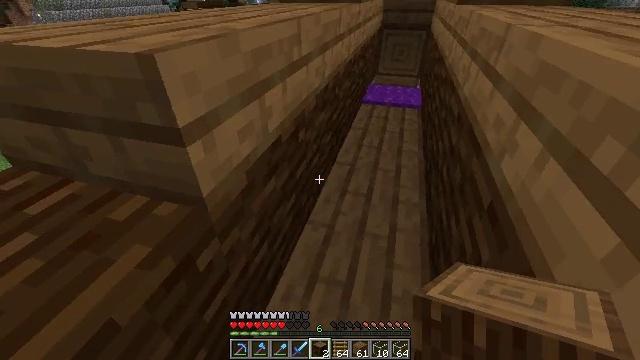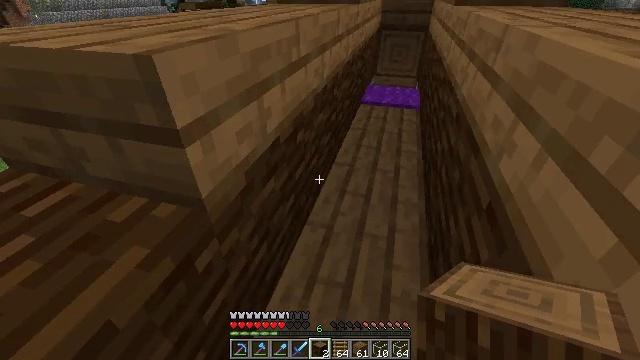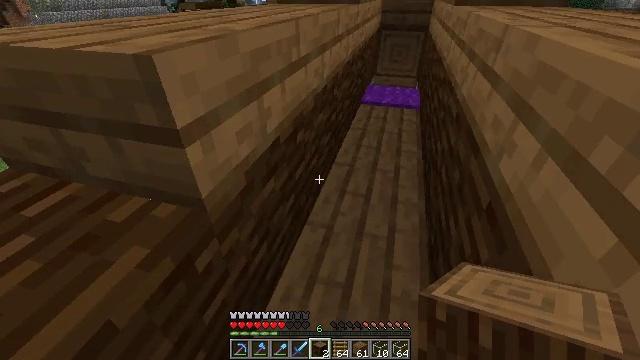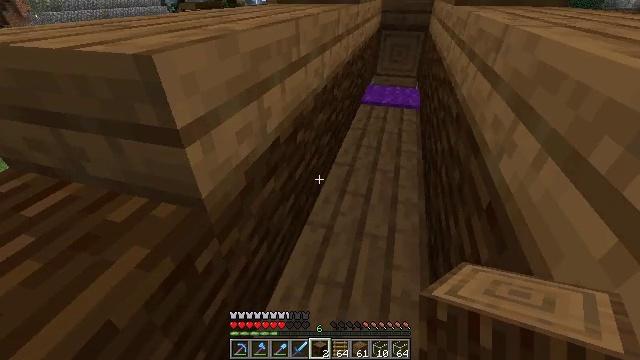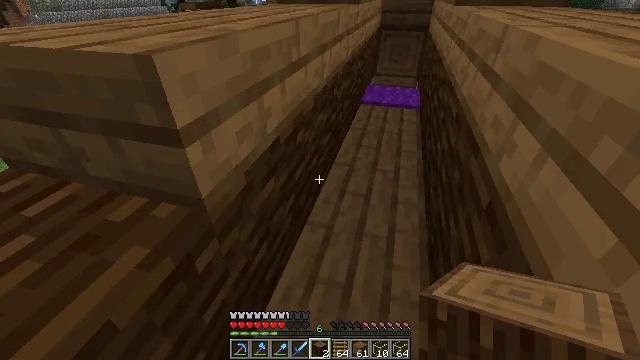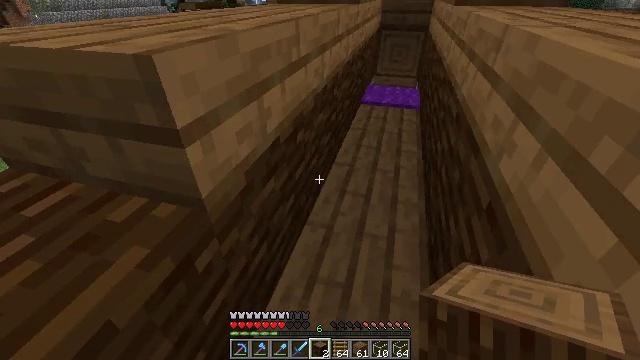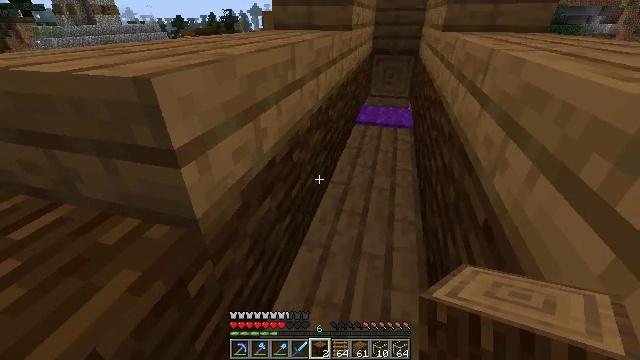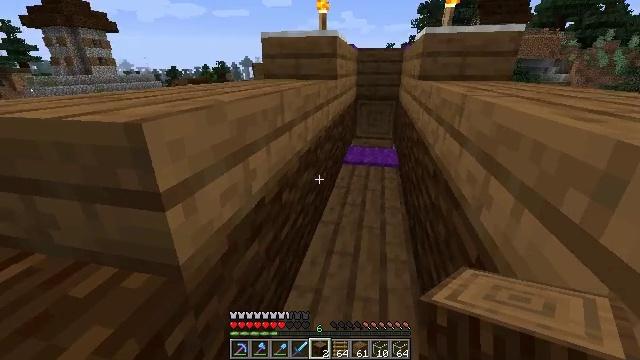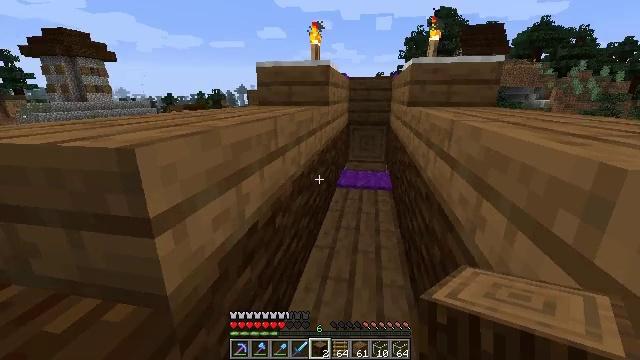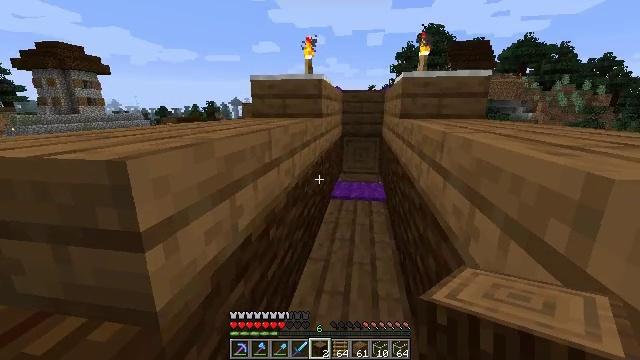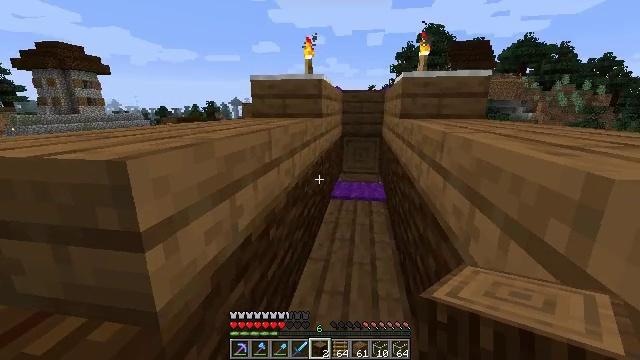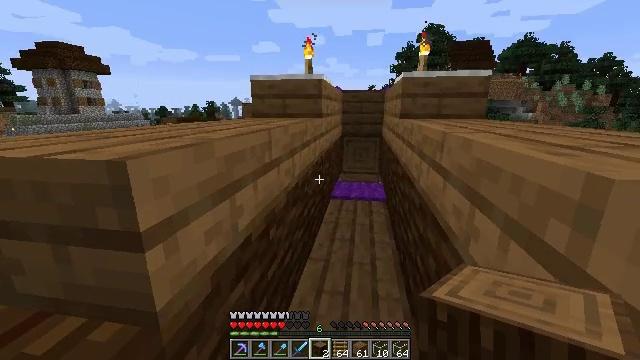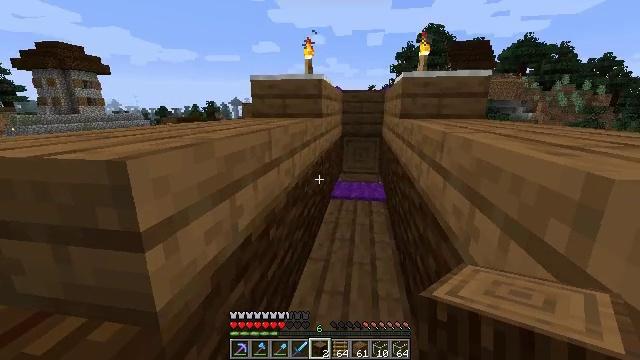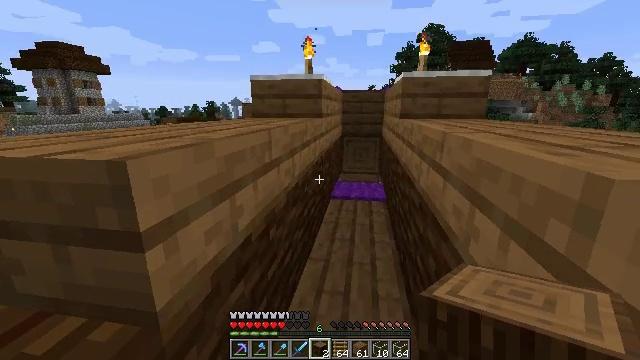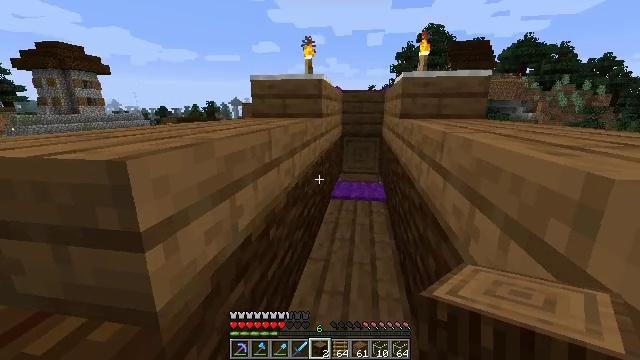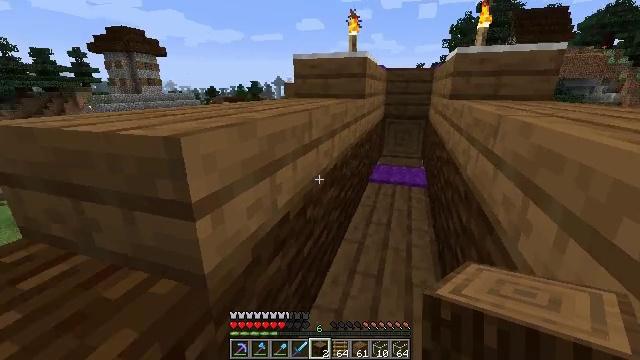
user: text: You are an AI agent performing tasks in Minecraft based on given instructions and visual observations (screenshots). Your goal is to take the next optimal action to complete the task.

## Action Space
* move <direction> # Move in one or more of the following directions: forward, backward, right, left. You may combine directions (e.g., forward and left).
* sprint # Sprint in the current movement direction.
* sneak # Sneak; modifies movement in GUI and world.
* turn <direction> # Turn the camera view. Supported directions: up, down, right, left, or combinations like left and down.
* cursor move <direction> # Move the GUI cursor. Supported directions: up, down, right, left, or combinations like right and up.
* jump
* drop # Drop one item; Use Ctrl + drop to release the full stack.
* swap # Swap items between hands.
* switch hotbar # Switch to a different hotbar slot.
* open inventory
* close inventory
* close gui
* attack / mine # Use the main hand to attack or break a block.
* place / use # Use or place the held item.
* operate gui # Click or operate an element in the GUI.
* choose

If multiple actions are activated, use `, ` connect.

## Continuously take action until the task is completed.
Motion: motion action
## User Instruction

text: Mine the purple carpet for reuse.
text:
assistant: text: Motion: no_op
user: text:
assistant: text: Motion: no_op
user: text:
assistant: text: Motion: no_op
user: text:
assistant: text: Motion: no_op
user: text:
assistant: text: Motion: no_op
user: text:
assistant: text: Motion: turn right and up
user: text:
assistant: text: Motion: turn right and up
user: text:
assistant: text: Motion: turn right and up
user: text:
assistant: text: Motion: turn right and up
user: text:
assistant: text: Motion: no_op
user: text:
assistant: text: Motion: no_op
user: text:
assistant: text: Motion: no_op
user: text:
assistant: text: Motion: no_op
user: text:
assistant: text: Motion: no_op
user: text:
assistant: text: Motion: turn left and down
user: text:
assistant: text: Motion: turn left and down
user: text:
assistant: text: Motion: turn left and down
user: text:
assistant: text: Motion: turn left
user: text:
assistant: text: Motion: turn left
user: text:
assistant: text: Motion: turn left
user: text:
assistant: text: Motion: no_op
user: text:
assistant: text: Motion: move forward
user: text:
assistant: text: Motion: move forward
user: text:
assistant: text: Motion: move forward, turn left
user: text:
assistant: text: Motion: move forward, turn left
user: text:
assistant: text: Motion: move forward, turn left and down
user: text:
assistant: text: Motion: move forward, turn left
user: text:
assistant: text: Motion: move forward
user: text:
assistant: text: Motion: move forward
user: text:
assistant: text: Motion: turn down